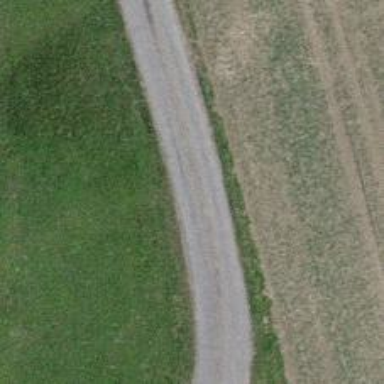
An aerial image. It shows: Agricultural vehicle driving on well-maintained grade1 track.